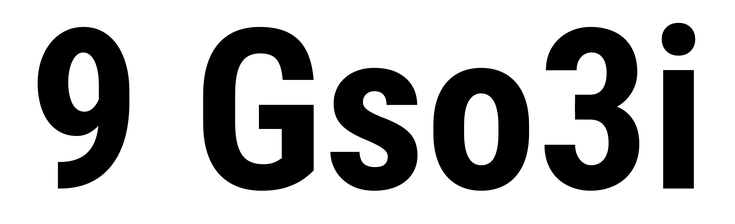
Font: Roboto_Condensed_Bold